Interaction volume radius: 10 \u00c5
Interaction volume height: 20 \u00c5
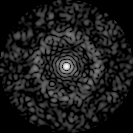
Disorder parameter: 0.8756